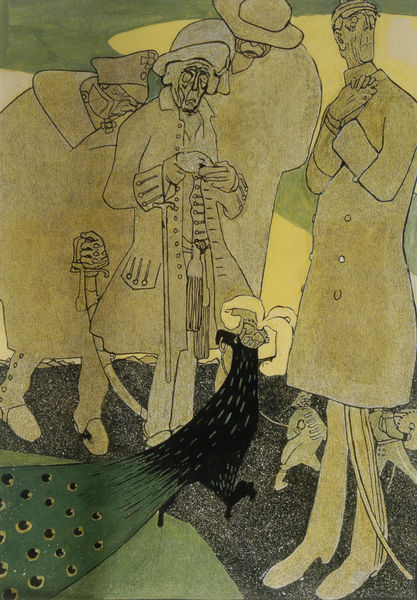
Titel: Illustration für den Simplicissimus: Andere Zeiten (Blücher, Friedrich II. der Große, Bismarck, Moltke, mit dem Kaiseradler als eitlem Pfau)
Künstler: Bruno Paul
Standort: München
Institution: Staatliche Graphische Sammlung
Schlagwörter: adler, gelb, grün, menschen, ocker, grau, hut, hüte, männer, schwarz, weiss, zeichnung, blick, beige, flächig, mütze, federn, mantel, adel, krone, perücke, leine, linien, figuren, feathers, hat, men, military, people, sword, karikatur, black, dresses, expressionism, figures, green, jugendstil, munch, painting, woman, yellow, grimmig, print, umriss, narr, füttern, jugenstil, kritik, schwert, uniform, mäntel, degen, stiefel, pfau, trommel, man, schreiten, lane, death, wei?, flat, path, road, drawing, coat, advokaten, animals, army, art nouveau, band, bird, buttons, caricature, cartoon, coats, daumier, dog, dogs, doorman, drum, drummer, durchmarsch, epochen, etching, expressionist, fritz, gamaschen, glasses, graphic, greatcoats, gree, hats, humor, illustration, leash, line, men women, monochrome, narrenkappe, outline, peacock, pirates, preu?en, sketch, spalier, strut, tail, trommler, walkin, walking, woamn, zeichnunt, überlängt